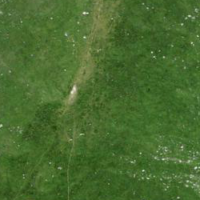
EUNIS habitat code: 26
Species observed at this site:
Geum montanum